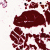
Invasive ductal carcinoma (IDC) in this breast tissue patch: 0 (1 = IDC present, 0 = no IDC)